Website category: game
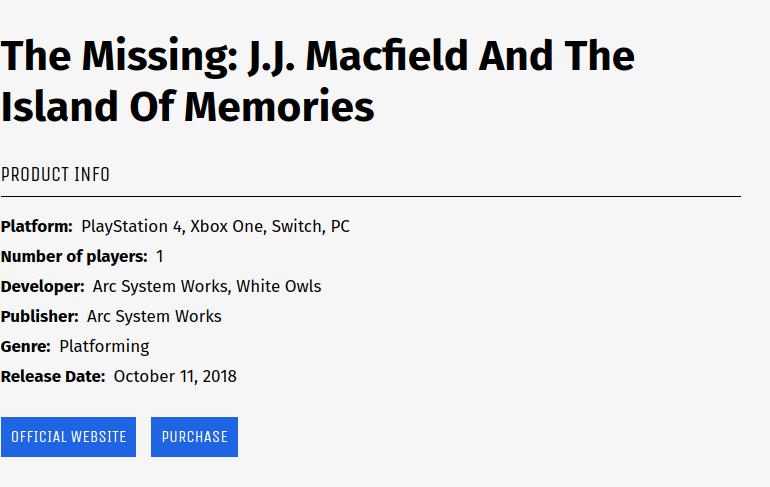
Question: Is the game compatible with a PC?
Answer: yes

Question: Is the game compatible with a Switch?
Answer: yes

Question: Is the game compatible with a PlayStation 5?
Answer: no

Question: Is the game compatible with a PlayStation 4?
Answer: yes

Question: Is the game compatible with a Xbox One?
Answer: yes

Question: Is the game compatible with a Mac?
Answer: no